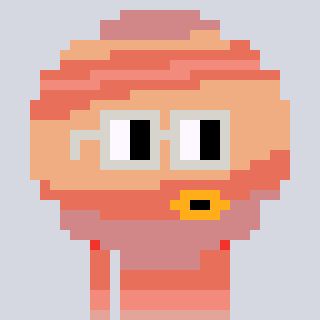
a pixel art character with square light gray glasses, a jupiter-shaped head and a yellow-colored body on a cool background